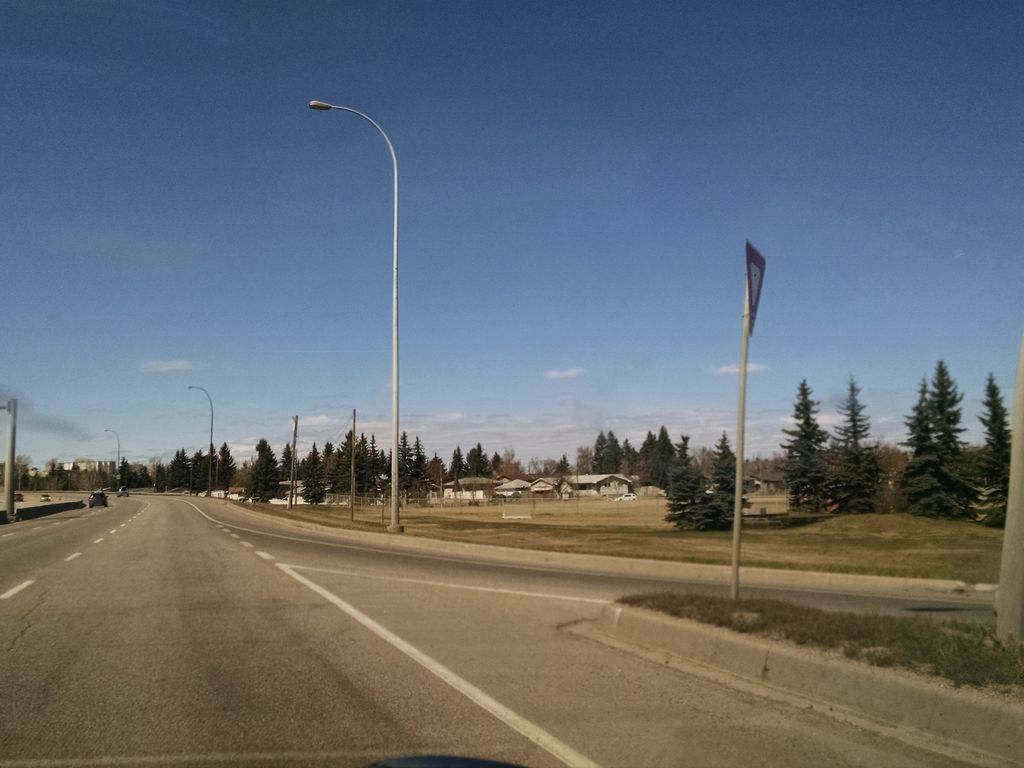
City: calgary